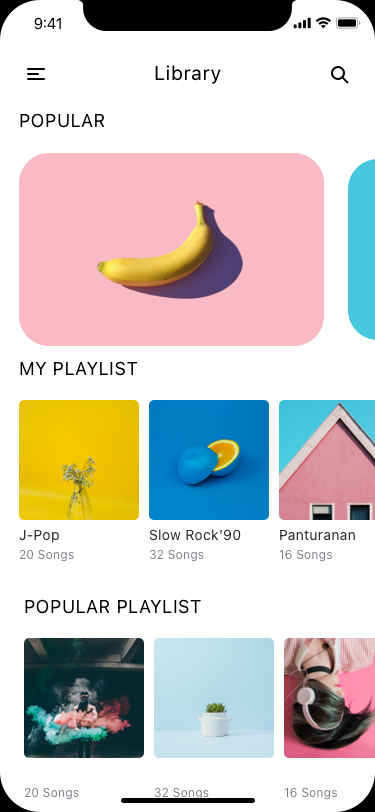
Text in this UI design:
MY PLAYLIST
J-Pop
20 Songs
Slow Rock’90
32 Songs
Panturanan
16 Songs
POPULAR PLAYLIST
J-Pop
20 Songs
Slow Rock’90
32 Songs
Panturanan
16 Songs
Library
POPULAR